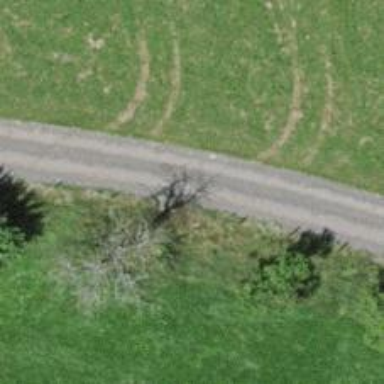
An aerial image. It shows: Track with grade2 tracktype.